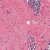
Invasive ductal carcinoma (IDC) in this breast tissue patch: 0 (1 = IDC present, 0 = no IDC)